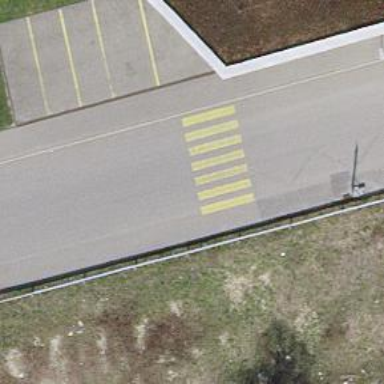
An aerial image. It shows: Zebra crossing on the road.